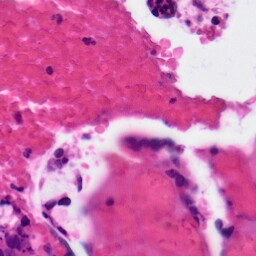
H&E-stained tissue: Colon